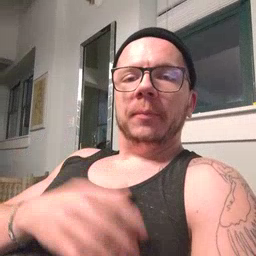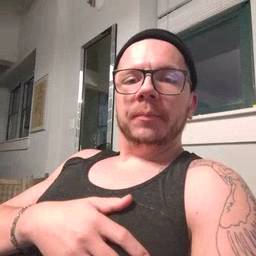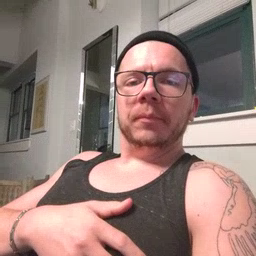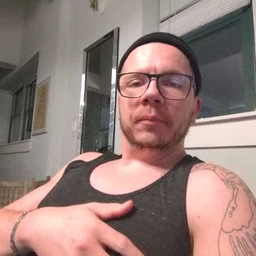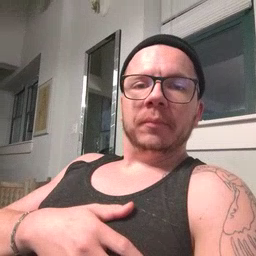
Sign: pajamas